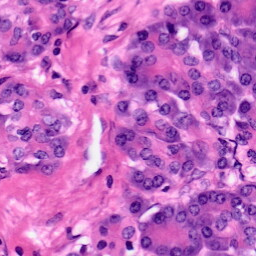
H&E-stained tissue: Pancreatic